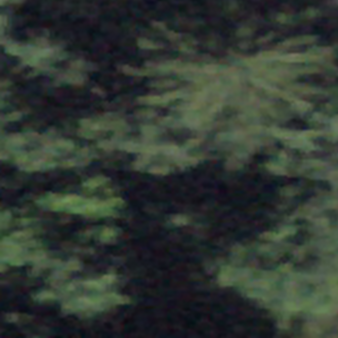
Label: other